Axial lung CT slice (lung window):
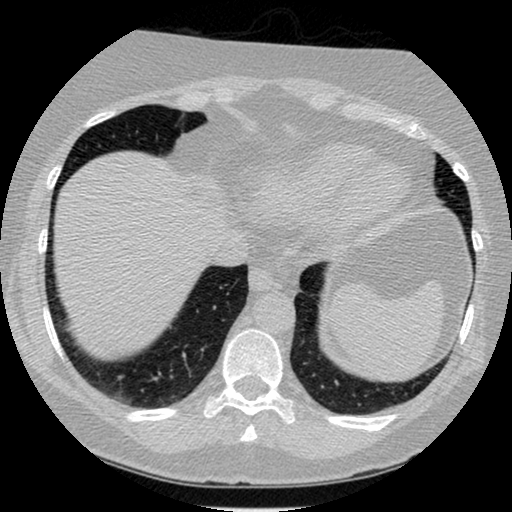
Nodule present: no